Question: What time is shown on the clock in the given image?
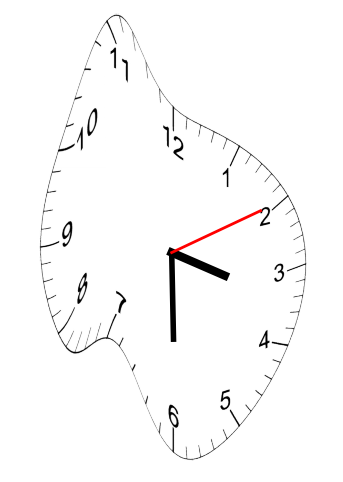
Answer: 03:30:10